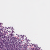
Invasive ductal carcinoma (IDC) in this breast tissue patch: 1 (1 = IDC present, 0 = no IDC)